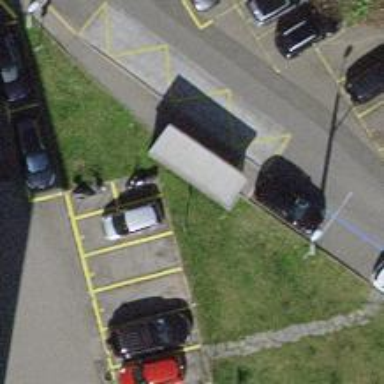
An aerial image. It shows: Bus stop with sheltered platform for public transport.